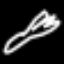
Label: fork